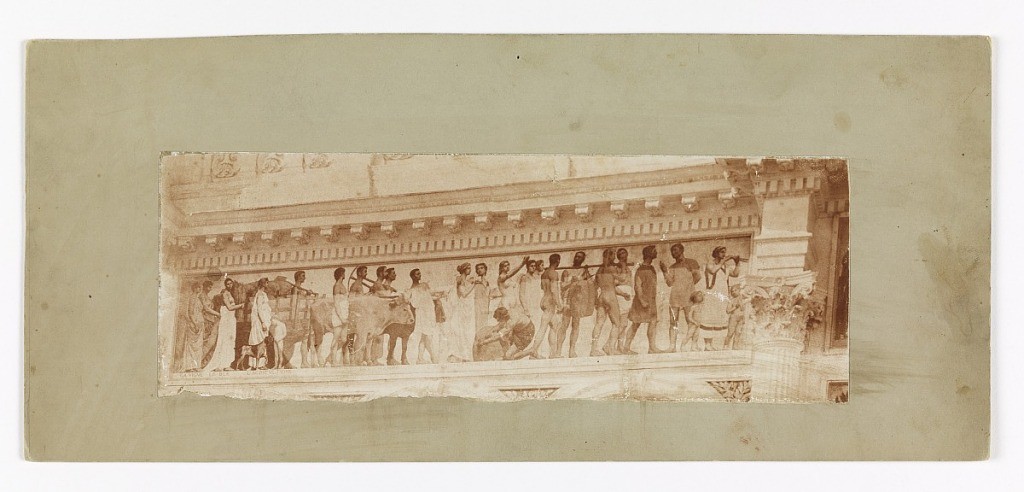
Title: Detail of Mural Decoration: Frieze
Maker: Leon Dabo, American, 1868–1960
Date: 1887–89
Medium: Printed on sensitized paper
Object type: Photograph
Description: Photograph of frieze that shows classical procession. Some nude figures.